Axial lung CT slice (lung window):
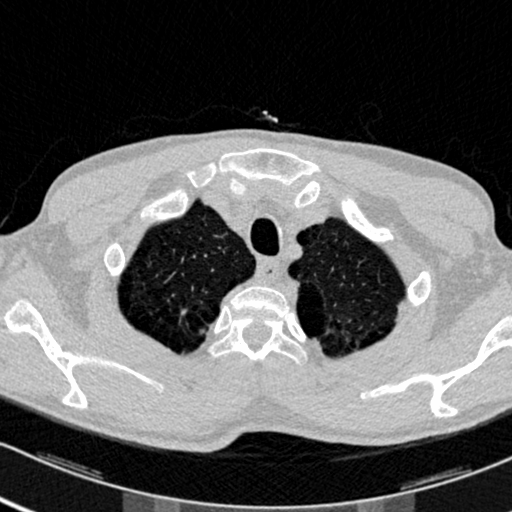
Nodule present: no